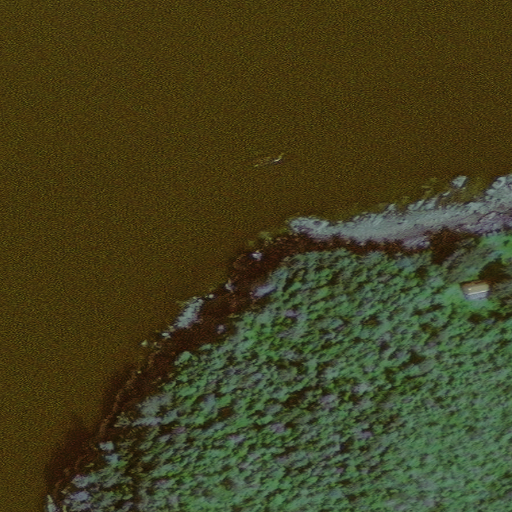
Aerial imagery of cape in Alaska named Point Stephens containing only unknown